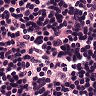
Metastatic tissue present: no